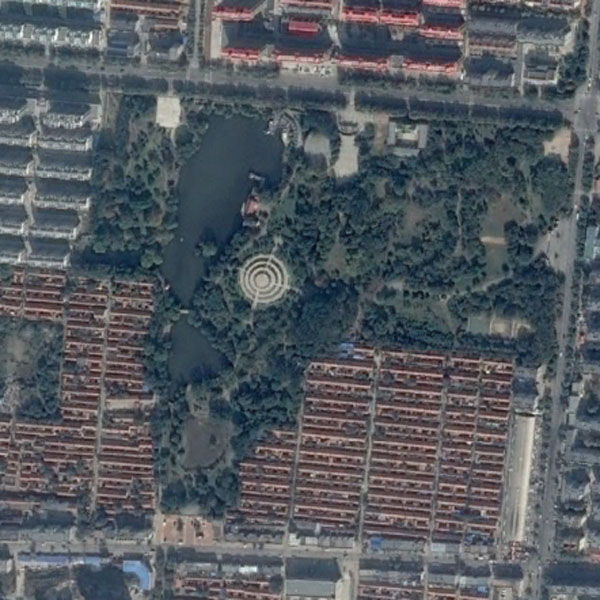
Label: Park